Question: None of the carousel's buttons are responsive and whenever clicked don't do anything. The first image of the carousel shows up but I can't move on to the other one. Here is a screenshot

and here is the HTML code <URL>
Please help me get over the problem, as I'd like to get the carousel done as fast as I could. Thank you.
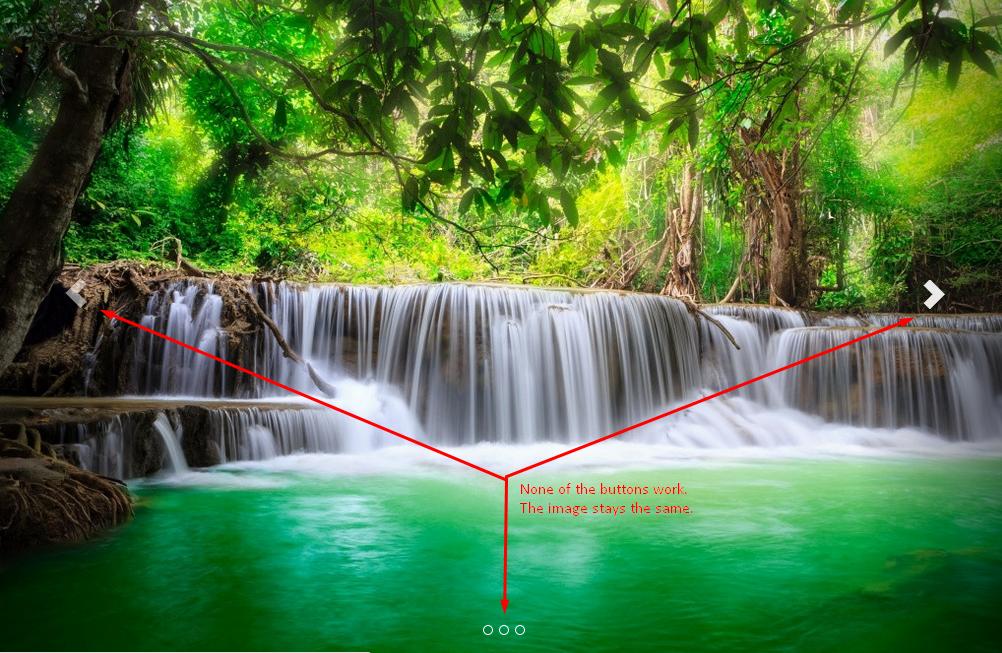
Answer: When I run your code it gives the following error in Firebug:
'''
Error: Bootstrap's JavaScript requires jQuery
'''
This is because jQuery isn't loaded properly in your code.
You can (quick) fix this by adding http:// or https:// to the jQuery URL.
'''
<script src="http://ajax.googleapis.com/ajax/libs/jquery/2.1.1/jquery.min.js"></script>
'''
or
'''
<script src="https://ajax.googleapis.com/ajax/libs/jquery/2.1.1/jquery.min.js"></script>
'''